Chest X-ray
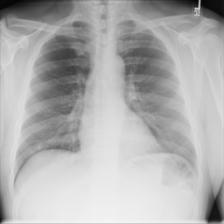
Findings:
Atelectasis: negative
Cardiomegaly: negative
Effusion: negative
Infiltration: negative
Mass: negative
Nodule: positive
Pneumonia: negative
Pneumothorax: negative
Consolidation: negative
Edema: negative
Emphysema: negative
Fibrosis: negative
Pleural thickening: negative
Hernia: negative